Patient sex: M
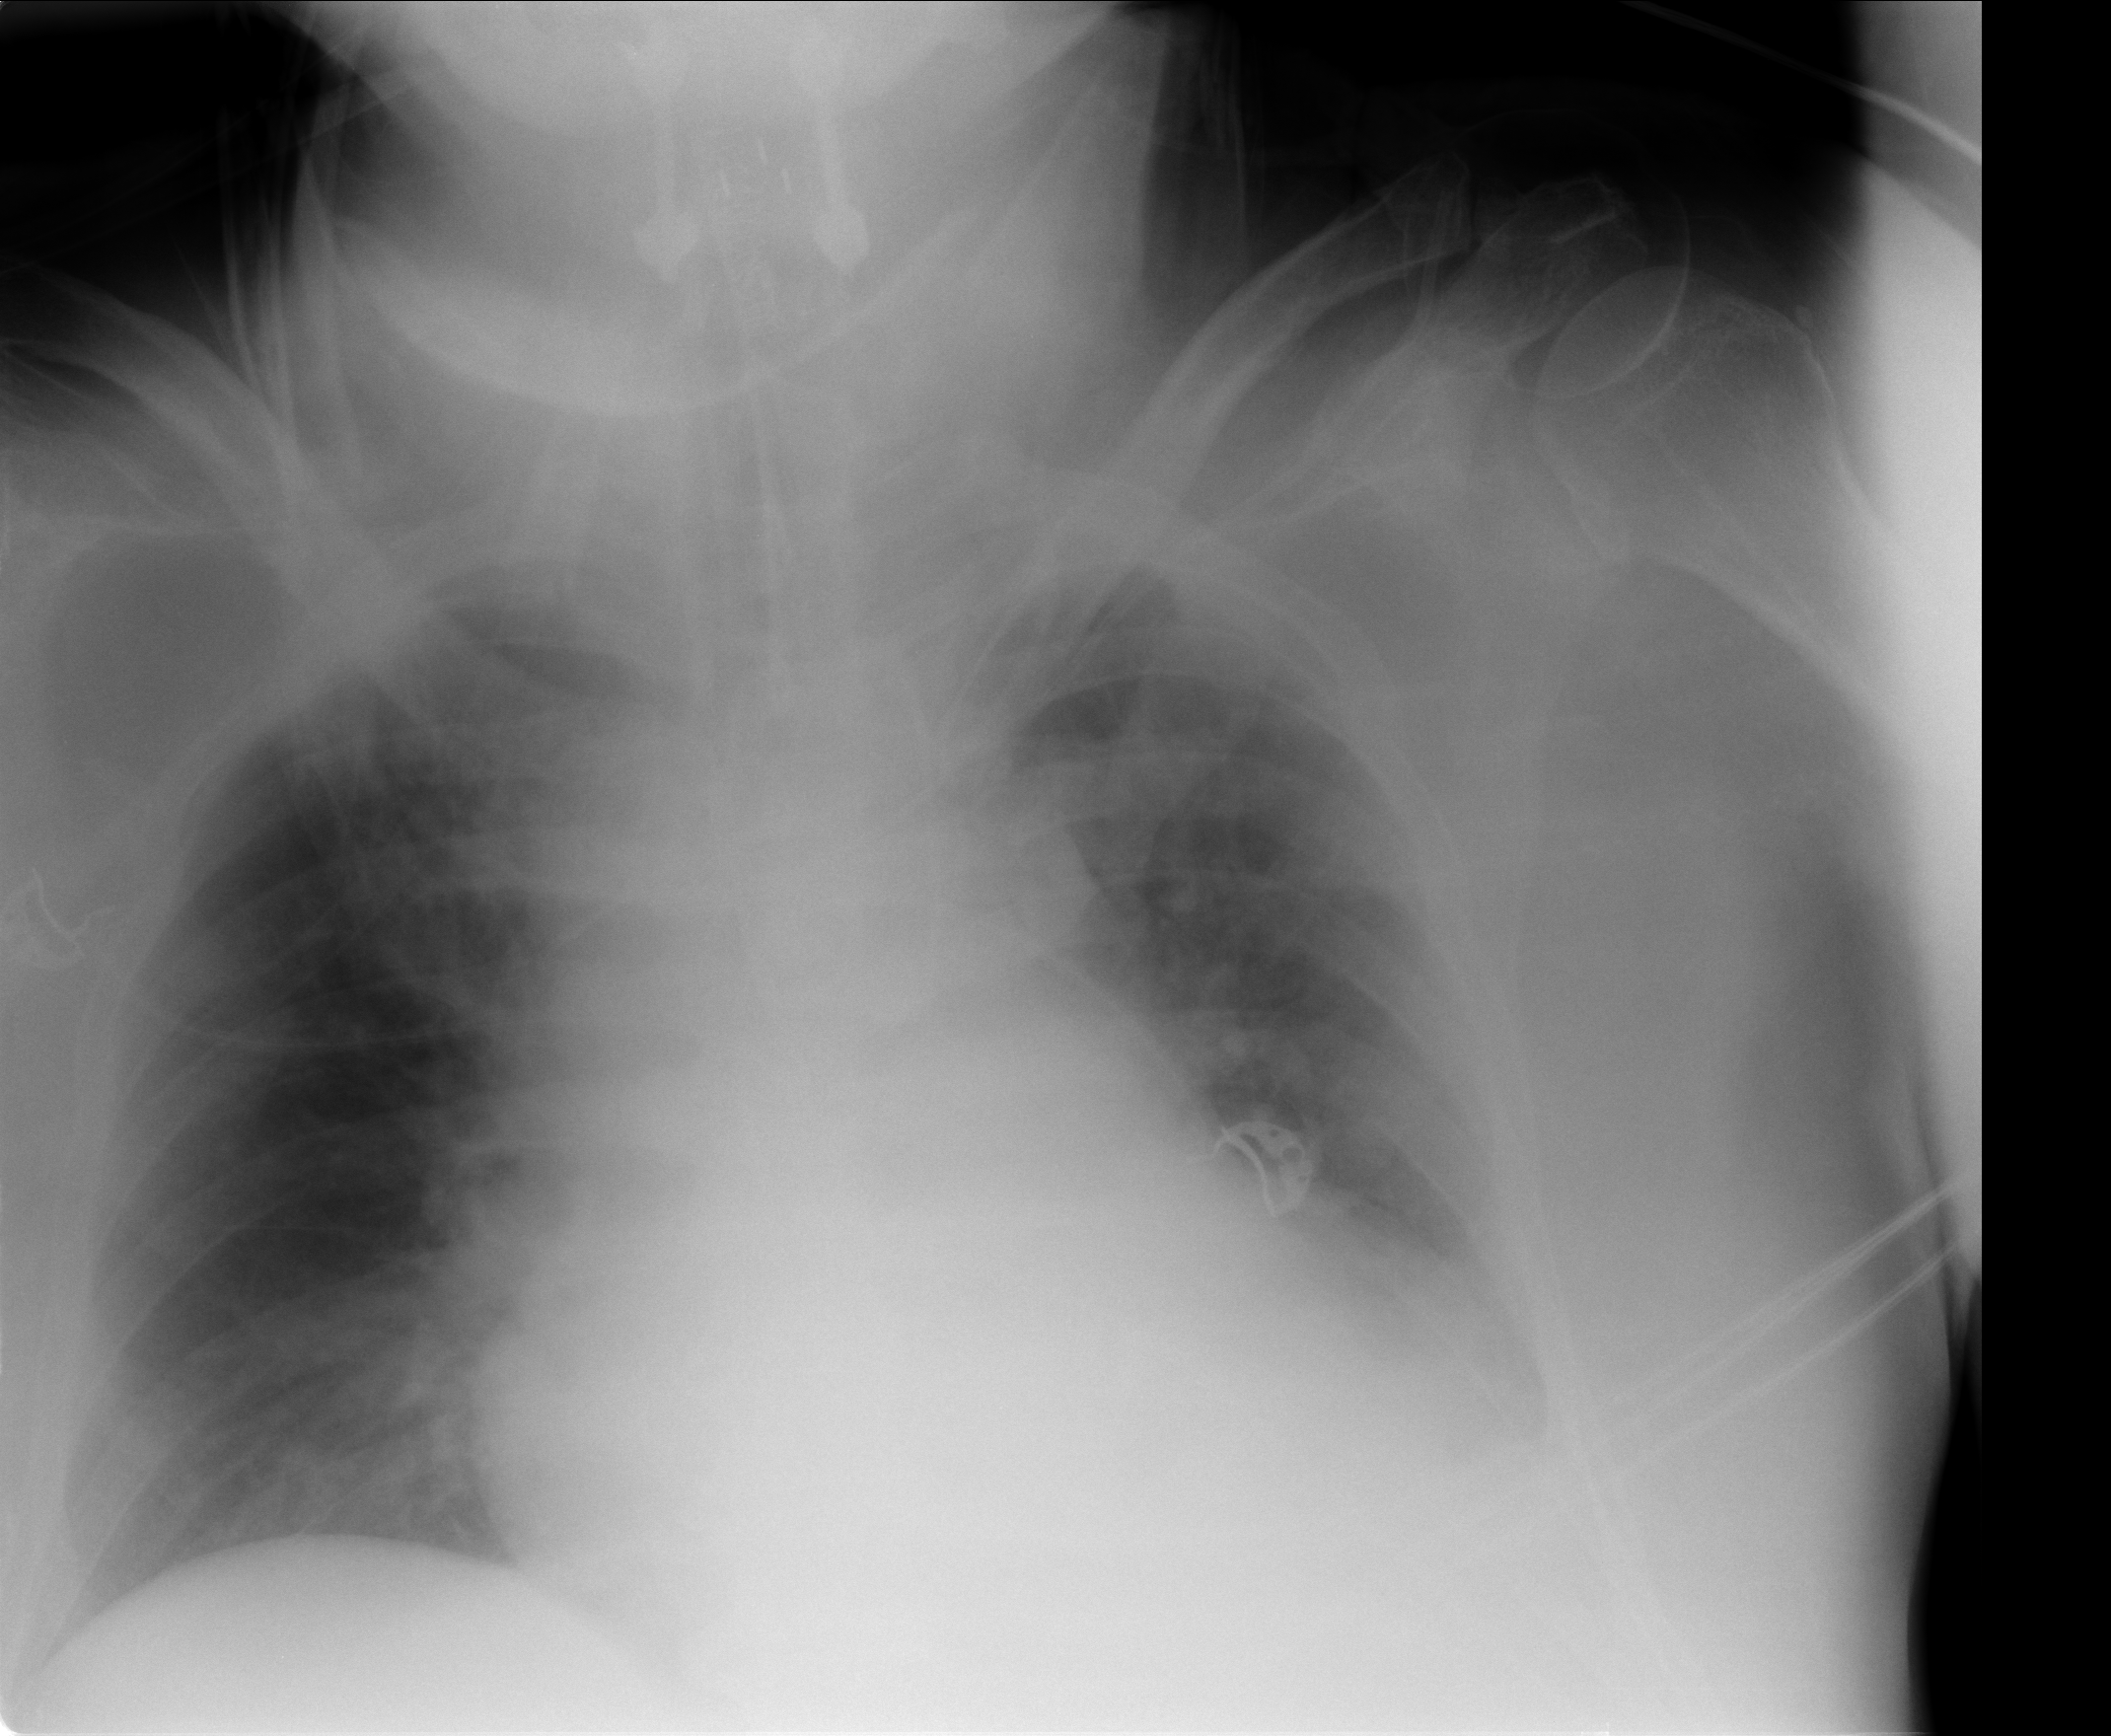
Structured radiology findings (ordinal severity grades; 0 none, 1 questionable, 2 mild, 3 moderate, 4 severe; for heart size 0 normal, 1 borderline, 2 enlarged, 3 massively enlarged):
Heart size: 2
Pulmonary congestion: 2
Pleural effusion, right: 0
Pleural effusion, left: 0
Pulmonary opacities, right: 1
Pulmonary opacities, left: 2
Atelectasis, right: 1
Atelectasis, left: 2